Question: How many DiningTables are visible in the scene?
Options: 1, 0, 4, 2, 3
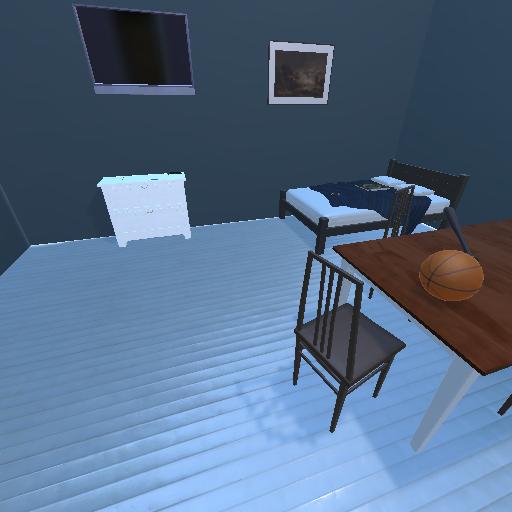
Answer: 1